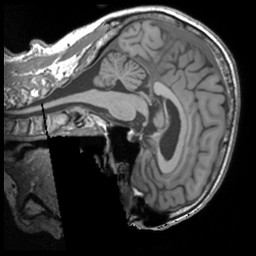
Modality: T1w
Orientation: sagittal
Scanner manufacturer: siemens
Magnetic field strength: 3 T
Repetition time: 1.9 s
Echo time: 0.00267 s